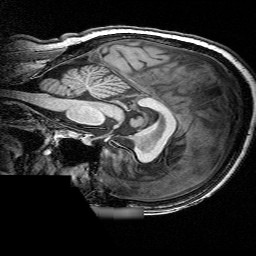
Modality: T1w
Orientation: sagittal
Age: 59
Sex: female
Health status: ill
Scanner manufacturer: siemens
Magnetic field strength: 3 T
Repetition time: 0.0025 s
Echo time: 0.00336 s